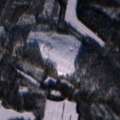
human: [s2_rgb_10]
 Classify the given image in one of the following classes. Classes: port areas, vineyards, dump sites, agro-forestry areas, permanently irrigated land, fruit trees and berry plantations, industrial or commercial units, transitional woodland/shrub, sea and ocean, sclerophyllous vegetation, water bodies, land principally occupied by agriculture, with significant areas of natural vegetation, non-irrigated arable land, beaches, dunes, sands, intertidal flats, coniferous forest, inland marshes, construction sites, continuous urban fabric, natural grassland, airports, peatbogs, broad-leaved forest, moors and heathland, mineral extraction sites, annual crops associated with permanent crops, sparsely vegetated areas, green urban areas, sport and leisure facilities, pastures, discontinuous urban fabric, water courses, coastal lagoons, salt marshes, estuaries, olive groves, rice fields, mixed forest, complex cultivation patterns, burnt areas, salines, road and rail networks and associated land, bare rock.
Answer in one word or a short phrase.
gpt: coniferous forest, transitional woodland/shrub, water bodies